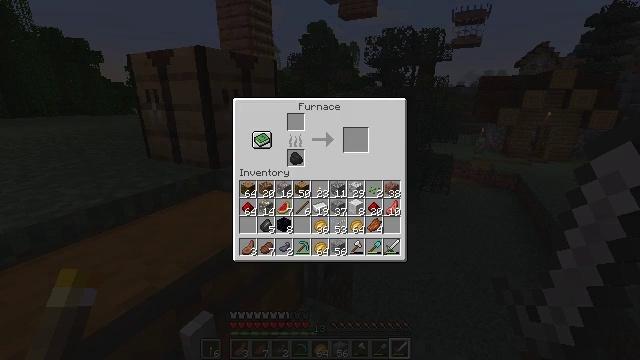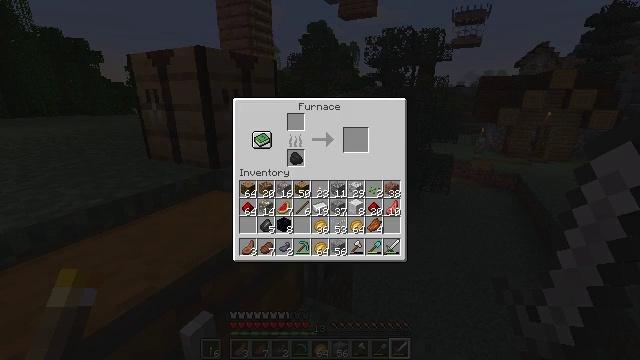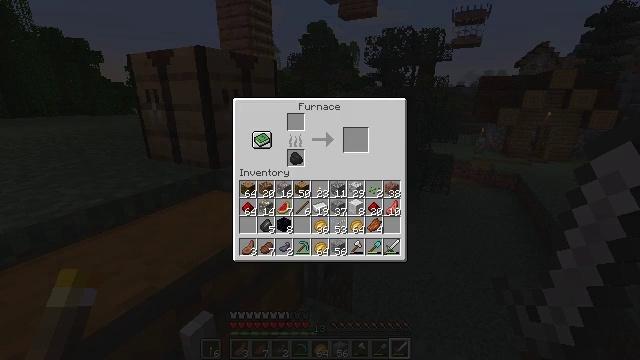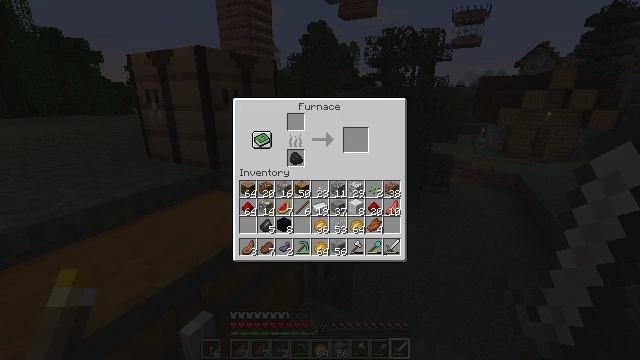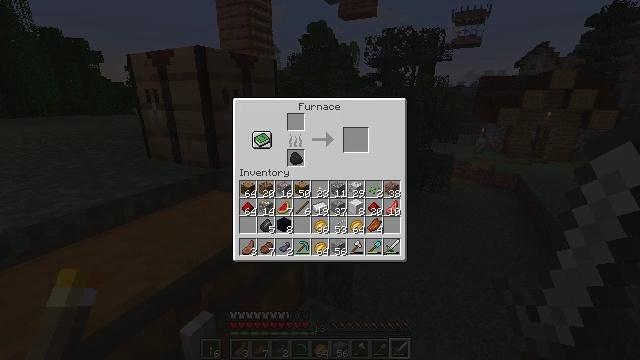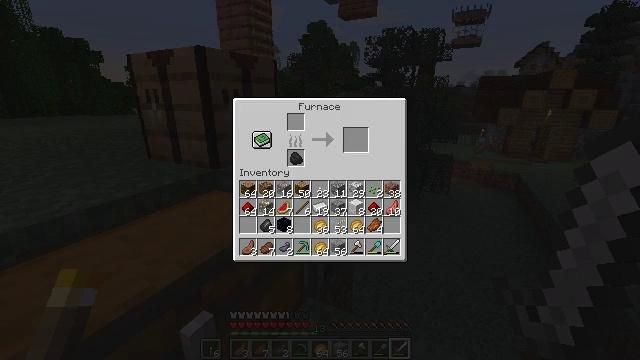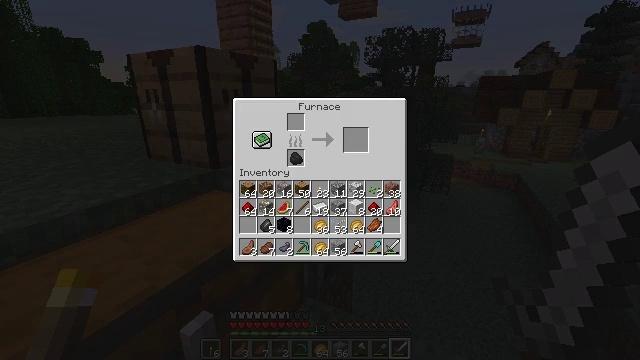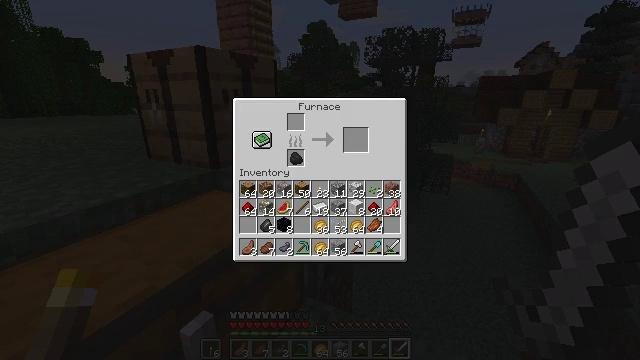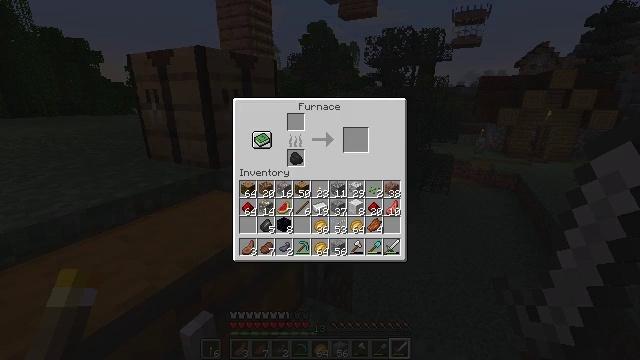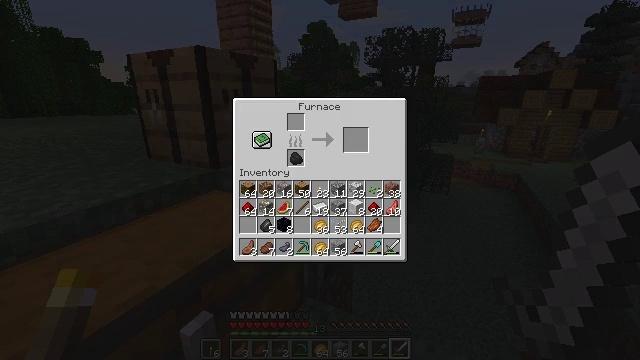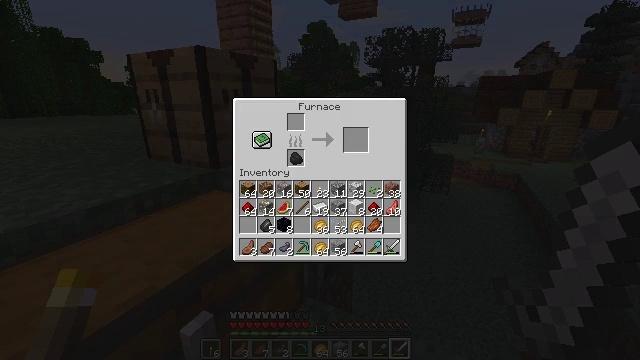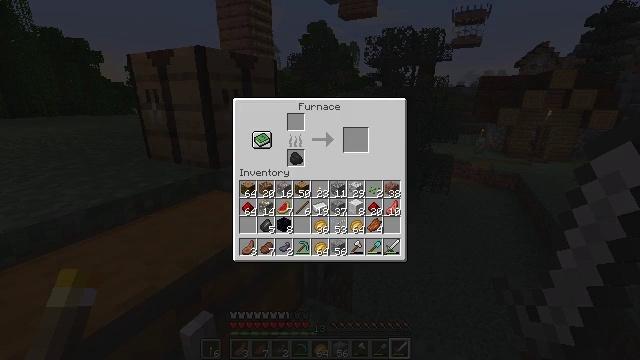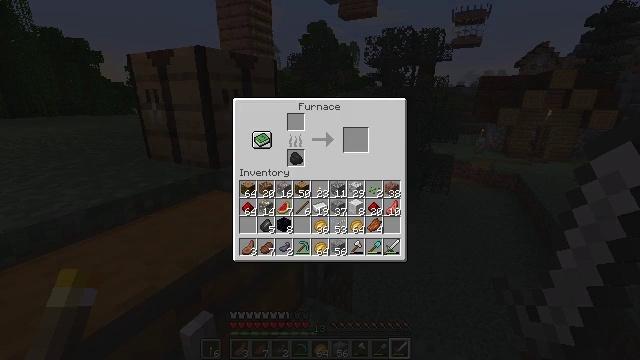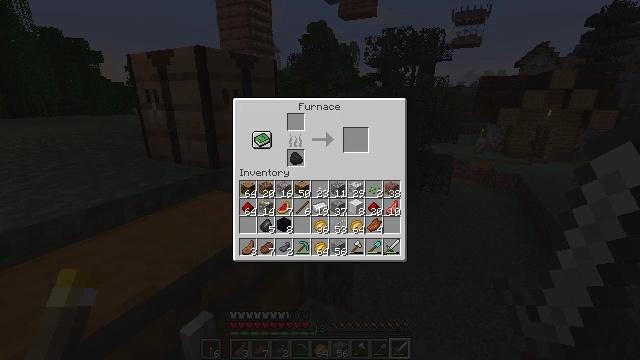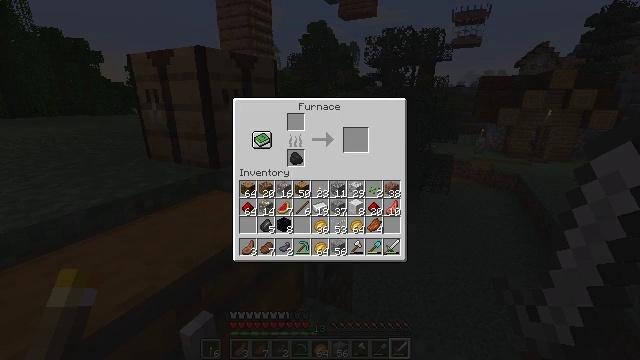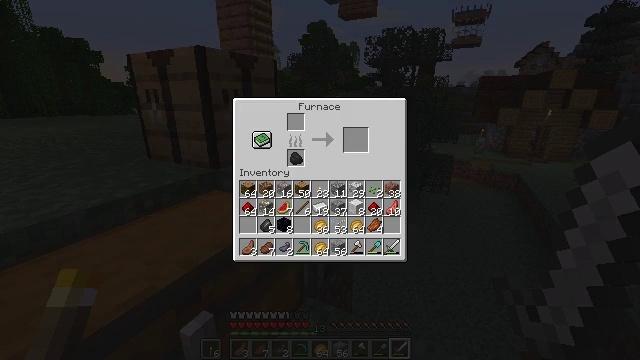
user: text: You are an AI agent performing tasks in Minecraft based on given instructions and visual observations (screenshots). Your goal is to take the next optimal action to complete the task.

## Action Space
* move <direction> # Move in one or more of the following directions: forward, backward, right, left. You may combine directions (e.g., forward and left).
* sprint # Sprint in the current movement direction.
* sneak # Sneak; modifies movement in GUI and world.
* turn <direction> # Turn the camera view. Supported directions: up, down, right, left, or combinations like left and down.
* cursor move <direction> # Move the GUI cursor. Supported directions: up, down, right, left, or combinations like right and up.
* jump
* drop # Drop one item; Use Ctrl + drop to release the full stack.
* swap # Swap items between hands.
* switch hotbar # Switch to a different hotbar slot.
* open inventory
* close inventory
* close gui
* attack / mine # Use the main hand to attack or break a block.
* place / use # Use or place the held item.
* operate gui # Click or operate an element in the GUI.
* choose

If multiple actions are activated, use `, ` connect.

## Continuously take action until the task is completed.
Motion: motion action
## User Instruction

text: Break the melon to get slices.
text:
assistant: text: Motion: no_op
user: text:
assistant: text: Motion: no_op
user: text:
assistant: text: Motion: no_op
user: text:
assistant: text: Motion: no_op
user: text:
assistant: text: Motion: no_op
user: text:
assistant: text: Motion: no_op
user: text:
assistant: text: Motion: no_op
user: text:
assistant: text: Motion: no_op
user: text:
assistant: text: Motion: no_op
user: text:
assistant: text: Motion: no_op
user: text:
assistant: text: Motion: no_op
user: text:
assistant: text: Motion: no_op
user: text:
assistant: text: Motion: no_op
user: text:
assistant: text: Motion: no_op
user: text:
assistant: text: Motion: no_op
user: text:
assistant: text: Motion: no_op
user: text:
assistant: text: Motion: no_op
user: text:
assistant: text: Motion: no_op
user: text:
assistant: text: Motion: no_op
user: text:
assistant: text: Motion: no_op
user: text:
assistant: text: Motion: no_op
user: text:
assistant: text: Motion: no_op
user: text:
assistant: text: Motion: no_op
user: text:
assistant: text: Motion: no_op
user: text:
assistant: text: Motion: no_op
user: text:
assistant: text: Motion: no_op
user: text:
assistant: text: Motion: no_op
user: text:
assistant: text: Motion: no_op
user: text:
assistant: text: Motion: no_op
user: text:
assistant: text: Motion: no_op